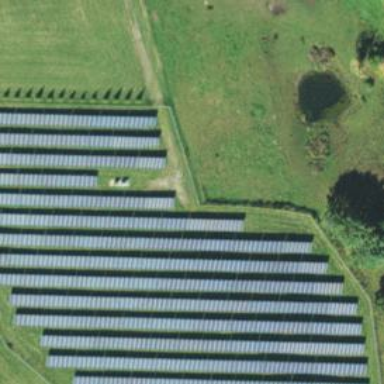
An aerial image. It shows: Solar power plant with photovoltaic technology. The plant produces electricity and is surrounded by fence.